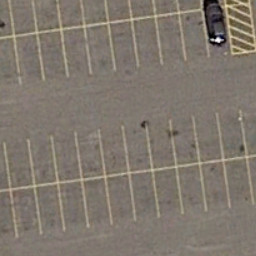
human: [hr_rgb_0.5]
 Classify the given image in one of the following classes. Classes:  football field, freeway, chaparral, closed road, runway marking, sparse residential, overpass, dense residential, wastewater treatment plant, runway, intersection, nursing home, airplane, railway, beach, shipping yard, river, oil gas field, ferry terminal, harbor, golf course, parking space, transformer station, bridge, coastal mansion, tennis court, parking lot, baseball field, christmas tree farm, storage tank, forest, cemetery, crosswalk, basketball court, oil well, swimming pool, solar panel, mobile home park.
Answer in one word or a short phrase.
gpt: parking space